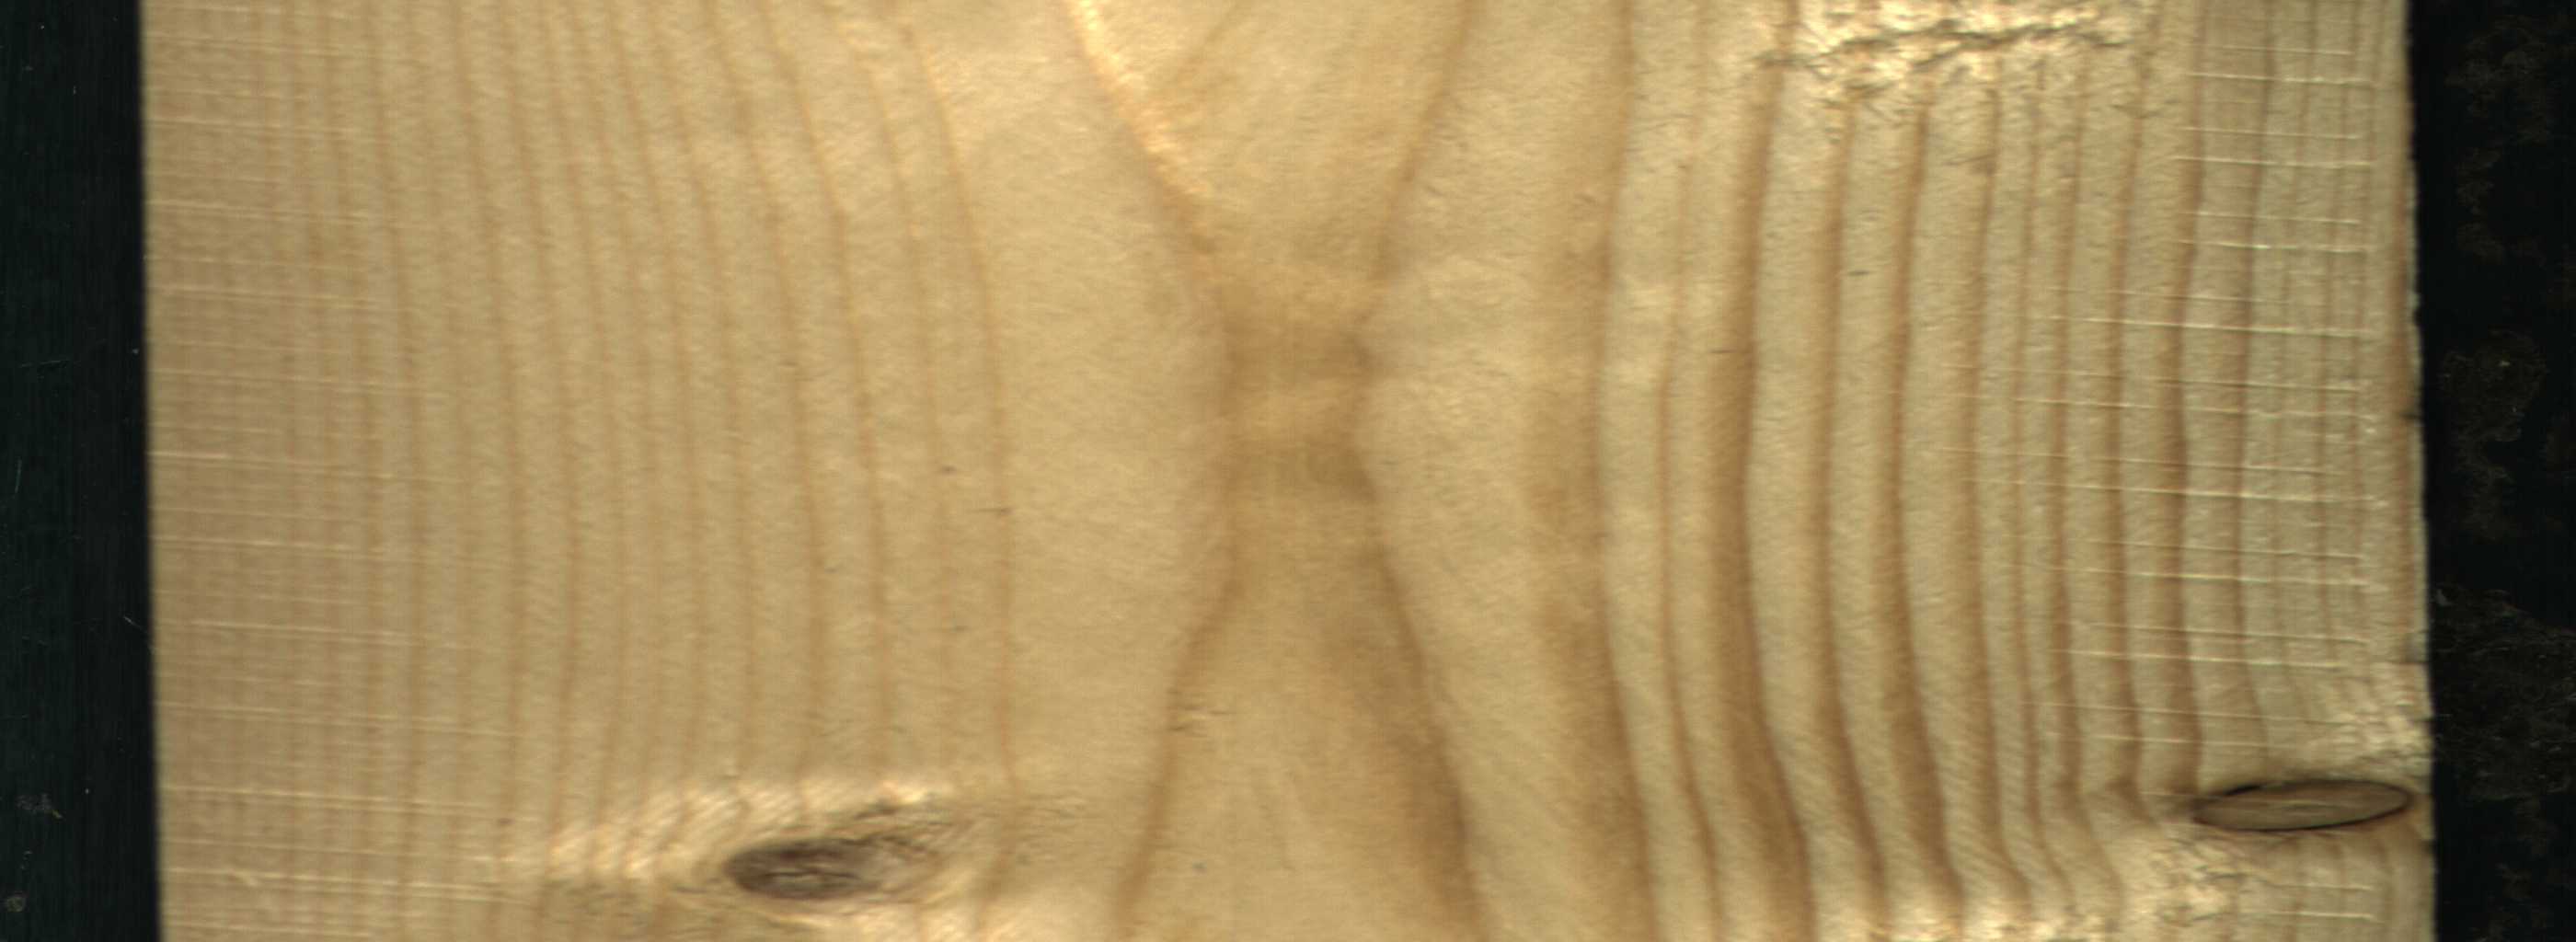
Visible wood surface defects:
Dead_Knot
Live_Knot